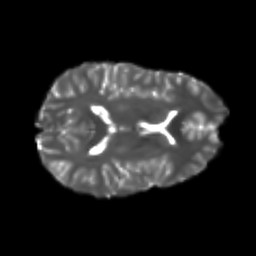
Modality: T2w
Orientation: axial
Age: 20
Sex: female
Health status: healthy
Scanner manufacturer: philips
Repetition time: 7.385 s
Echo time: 0.08599 s